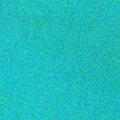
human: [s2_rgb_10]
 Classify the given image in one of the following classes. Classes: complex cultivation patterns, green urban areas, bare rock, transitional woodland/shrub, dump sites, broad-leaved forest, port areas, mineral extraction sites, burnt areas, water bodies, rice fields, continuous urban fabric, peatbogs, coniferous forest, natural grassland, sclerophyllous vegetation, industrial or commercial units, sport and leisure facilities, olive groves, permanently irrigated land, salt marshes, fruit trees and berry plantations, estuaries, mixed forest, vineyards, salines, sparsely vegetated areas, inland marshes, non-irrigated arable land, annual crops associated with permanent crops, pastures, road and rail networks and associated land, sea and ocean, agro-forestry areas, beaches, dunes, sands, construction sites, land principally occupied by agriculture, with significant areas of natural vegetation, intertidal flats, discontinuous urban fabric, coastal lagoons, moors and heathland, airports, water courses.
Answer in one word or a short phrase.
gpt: sea and ocean